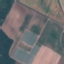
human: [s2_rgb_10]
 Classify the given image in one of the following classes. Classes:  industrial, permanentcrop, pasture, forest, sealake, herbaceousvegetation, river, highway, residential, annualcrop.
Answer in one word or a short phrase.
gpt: PermanentCrop